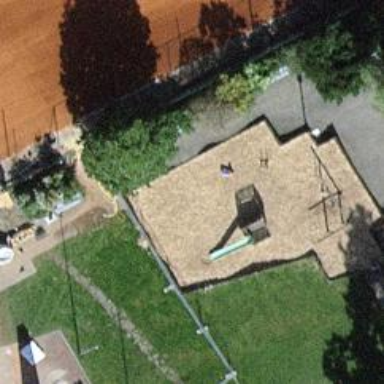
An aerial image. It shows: Playground featuring slide.